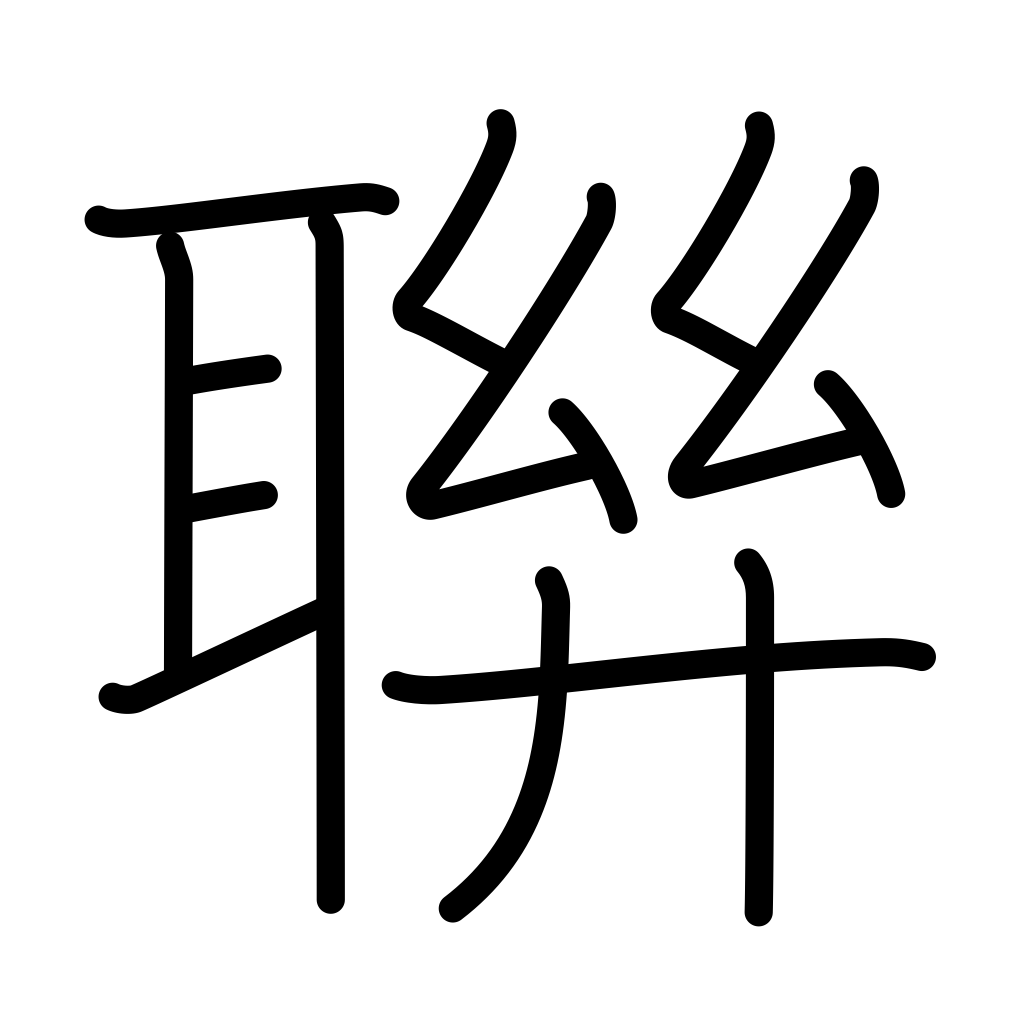
Meaning: party, gang, clique